К сопротивлению $R=2.0~Ом$ подключена бесконечная система источников питания так, как показано на рисунке.
Определите силу тока, протекающего через сопротивление $R$. Э.д.с источников тока и их внутренние сопротивления известны и равны: $\mathcal{E}_1=2.0~В$, $r_1=1.0~Ом$ и $\mathcal{E}_2=1.0~В$, $r_2=2.0~Ом$.
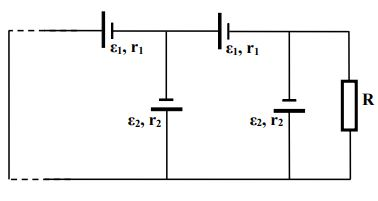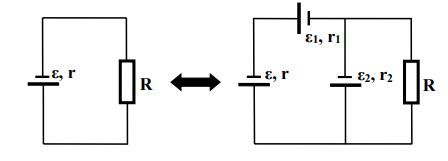
Решение: Заменим бесконечную цепочку источников тока неким эффективным источником тока с э.д.с. $\mathcal{E}$ и внутренним сопротивлением $r$. Тогда получится схема, изображенная на рисунке слева. Теперь отсоединим сопротивление $R$ и добавим еще два источника тока, а затем подсоединим обратно сопротивление $R$. Получится схема, изображенная на рисунке. Так как число ячеек с элементами бесконечно велико, то обе схемы должны быть эквивалентны при любой величине сопротивления $R$.  Из законов постоянного тока можно показать, что справедливы следующие два утверждения:$1.$ Пусть имеются два источника тока с $\mathcal{E}_1$, $r_1$ и $\mathcal{E}_2$, $r_2$, соединенные последовательно. Тогда их можно заменить одним источником тока с $\mathcal{E}=\mathcal{E}_1+\mathcal{E}_2$ и $r=r_1+r_2$.$2.$ Пусть имеются два источника тока с $\mathcal{E}_1$, $r_1$ и $\mathcal{E}_2$, $r_2$, соединенные параллельно. Тогда их можно заменить одним источником тока с $\mathcal{E}=(\mathcal{E}_1r_2+\mathcal{E}_2r_1)/(r_1+r_2)$ и $r=r_1r_2/(r_1+r_2)$.Теперь, применяя $1$ и $2$ к правой схеме, мы должны получить левую схему, а значит должны выполняться соотношения$$\mathcal{E}=\frac{(\mathcal{E}+\mathcal{E}_1)r_2+\mathcal{E}_2(r+r_1)}{r+r_1+r_2}, \tag{1}$$$$r=\frac{r_2(r+r_1)}{r+r_1+r_2}. \tag{2}$$Отсюда находим решение$$\mathcal{E}=\mathcal{E}_2+\frac{\mathcal{E}_1}{2}\left(\sqrt{1+\frac{4r_2}{r_1}}-1\right)=3.0~В, \tag{3}$$$$r=\frac{r_1}{2}\left(\sqrt{1+\frac{4r_2}{r_1}}-1\right)=1.0~Ом. \tag{4}$$Значит, сила тока, протекающего через сопротивление $R$, равна$$I=\frac{\mathcal{E}}{R+r}=1.0~А. \tag{5}$$
Ответ: $$I=\frac{\mathcal{E}}{R+r}=1.0~А.$$
Темы:
T, Жаутыковские